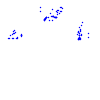
Particle: proton